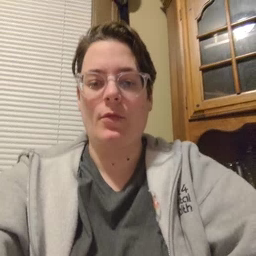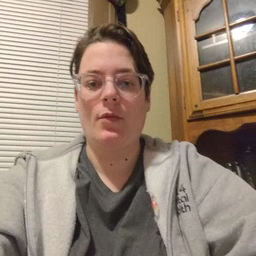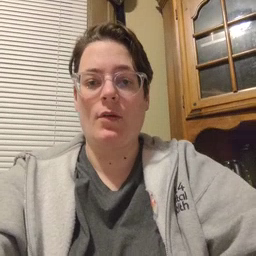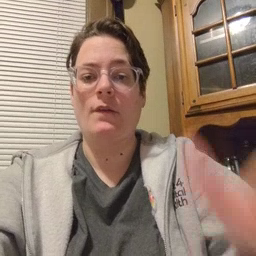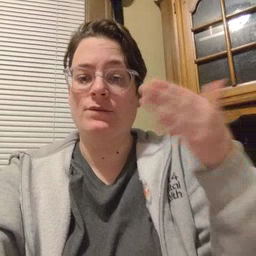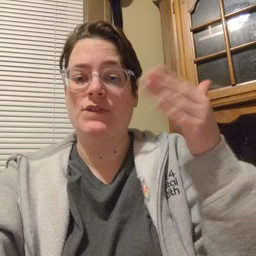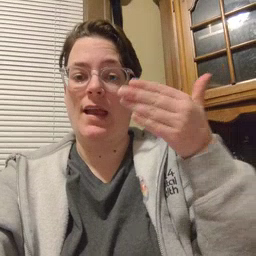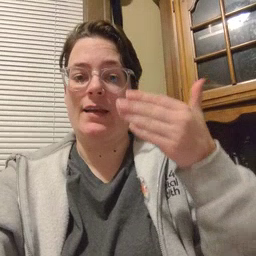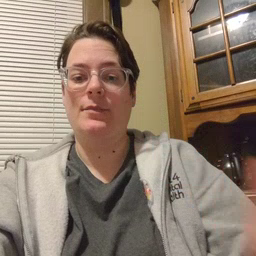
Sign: flag